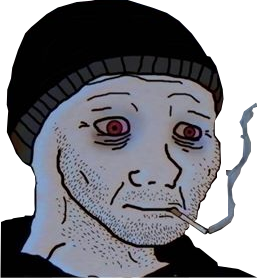
Label: 5_Doomer